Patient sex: M
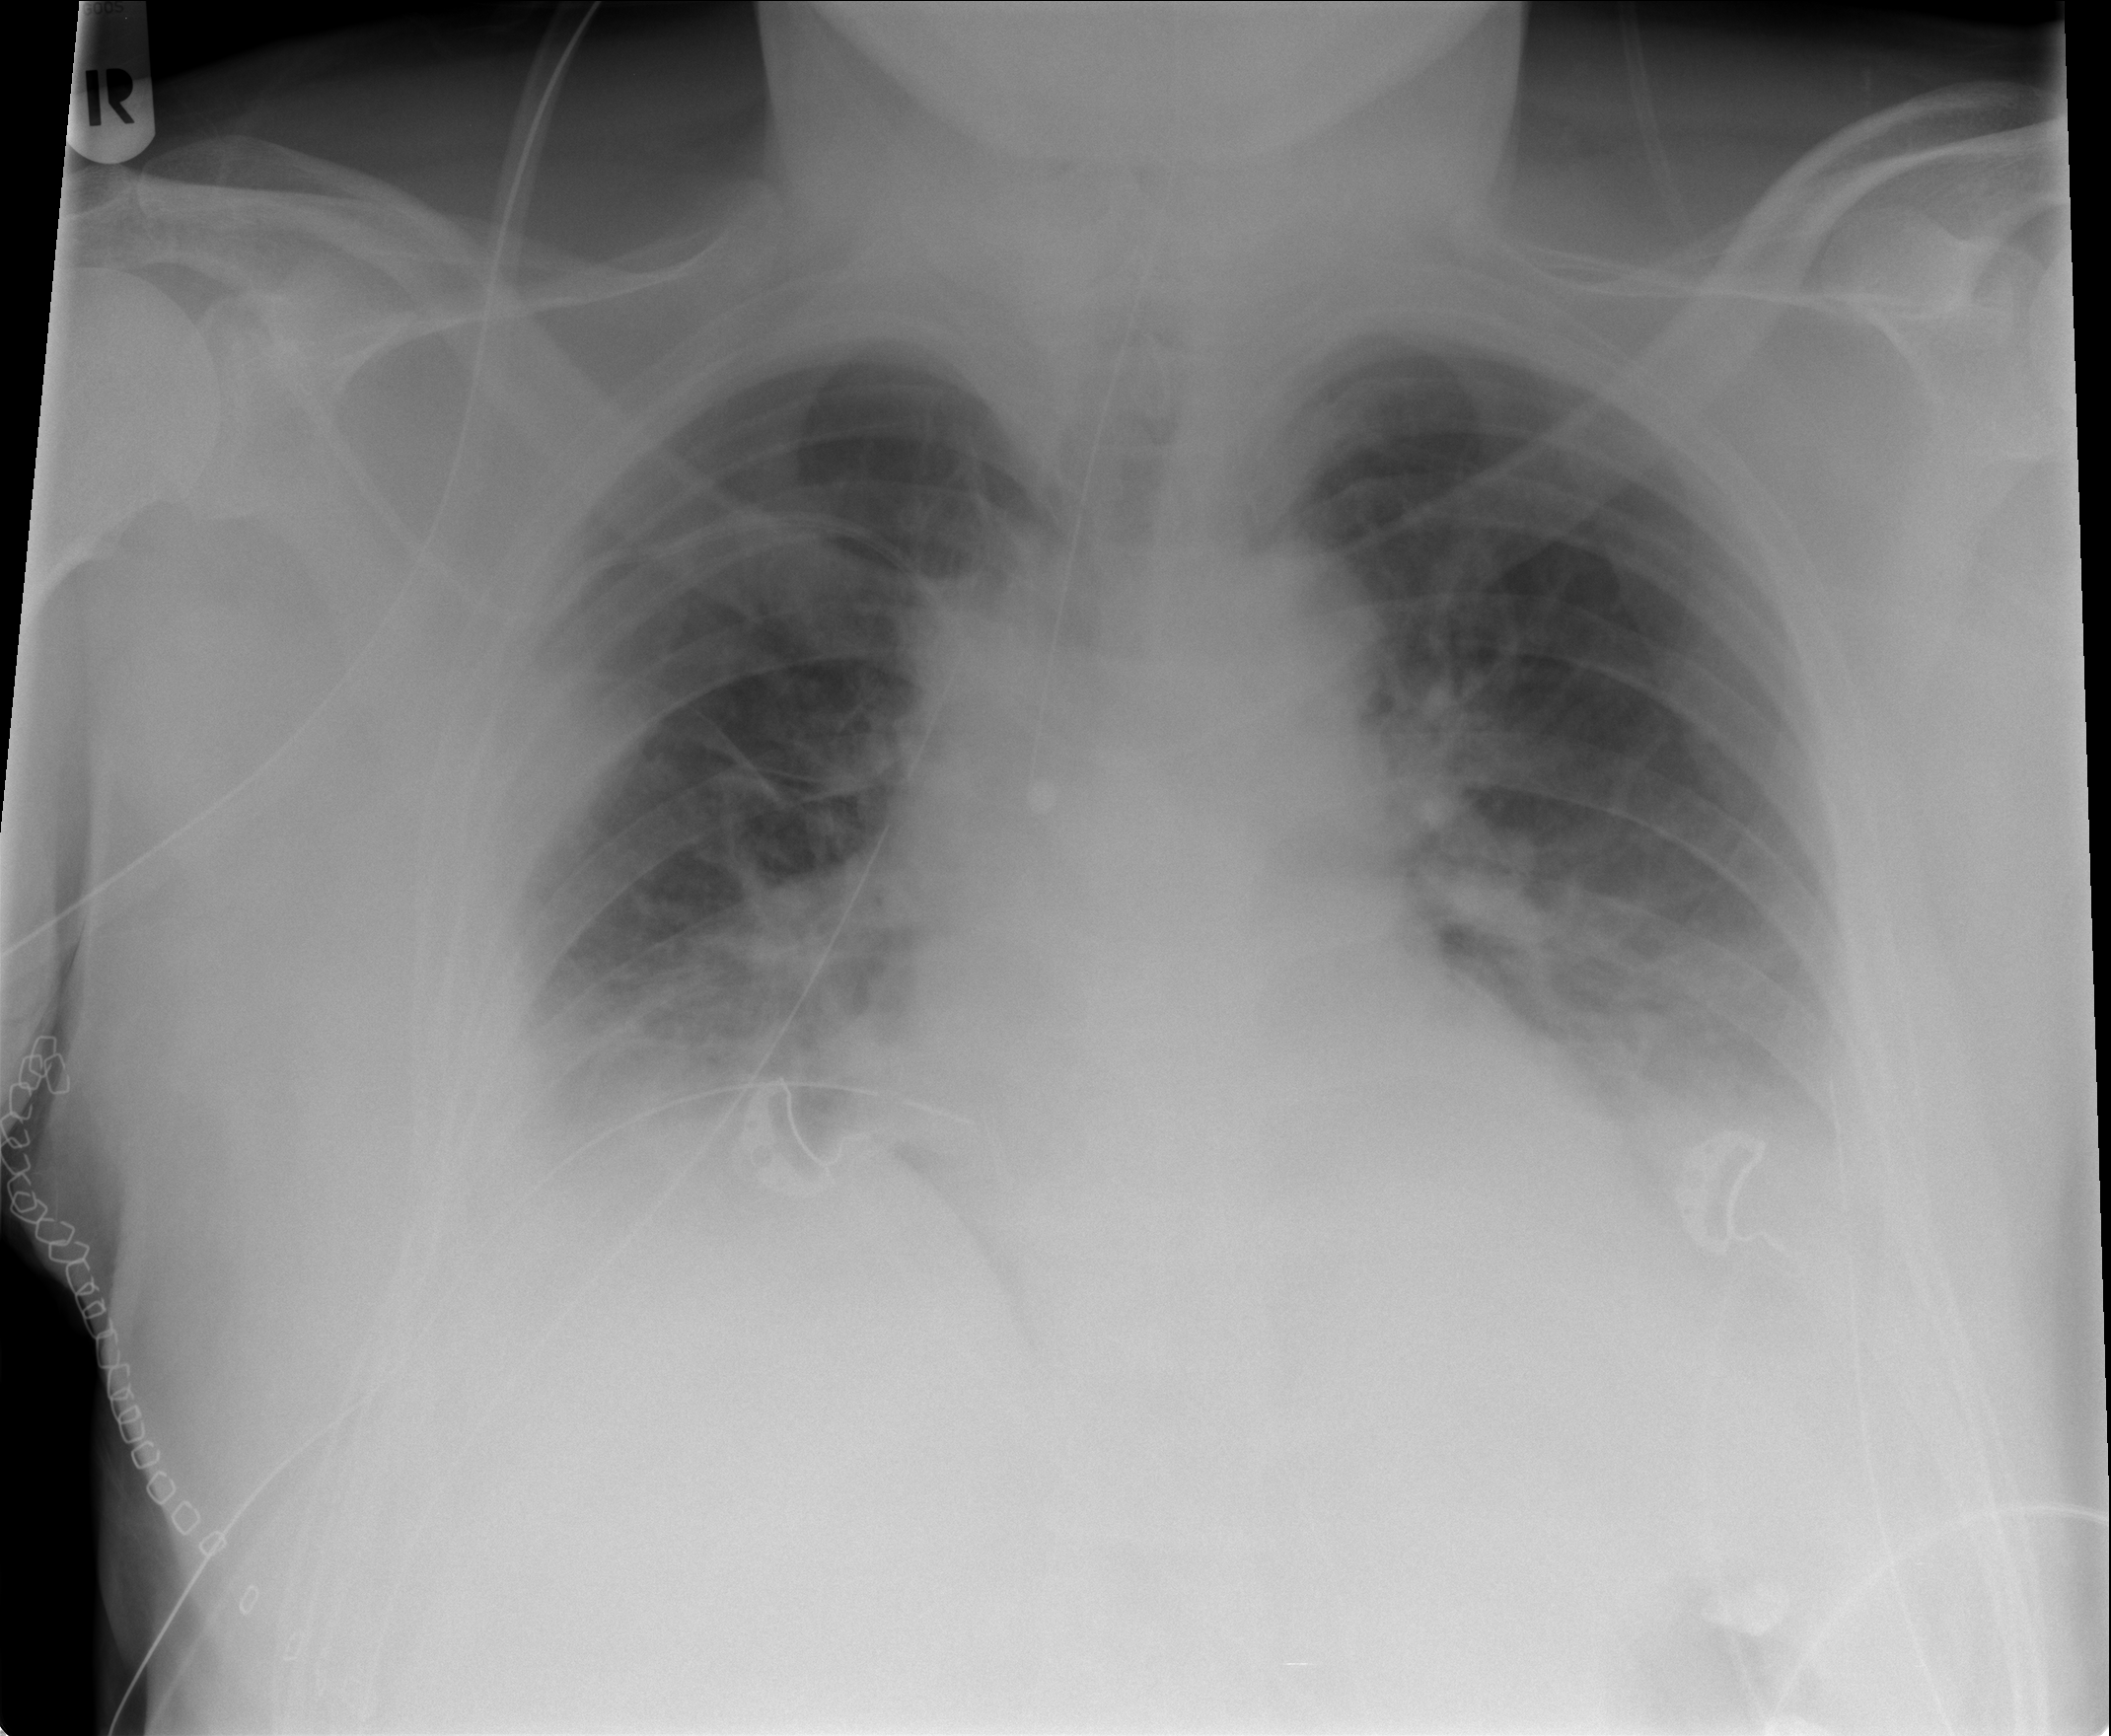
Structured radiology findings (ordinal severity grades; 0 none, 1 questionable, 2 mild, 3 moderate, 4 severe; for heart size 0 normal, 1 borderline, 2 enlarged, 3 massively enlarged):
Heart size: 2
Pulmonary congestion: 2
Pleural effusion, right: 2
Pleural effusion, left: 2
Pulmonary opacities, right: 0
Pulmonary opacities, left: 0
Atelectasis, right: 2
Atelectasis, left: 2